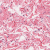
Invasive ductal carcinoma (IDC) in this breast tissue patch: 0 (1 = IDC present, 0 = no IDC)